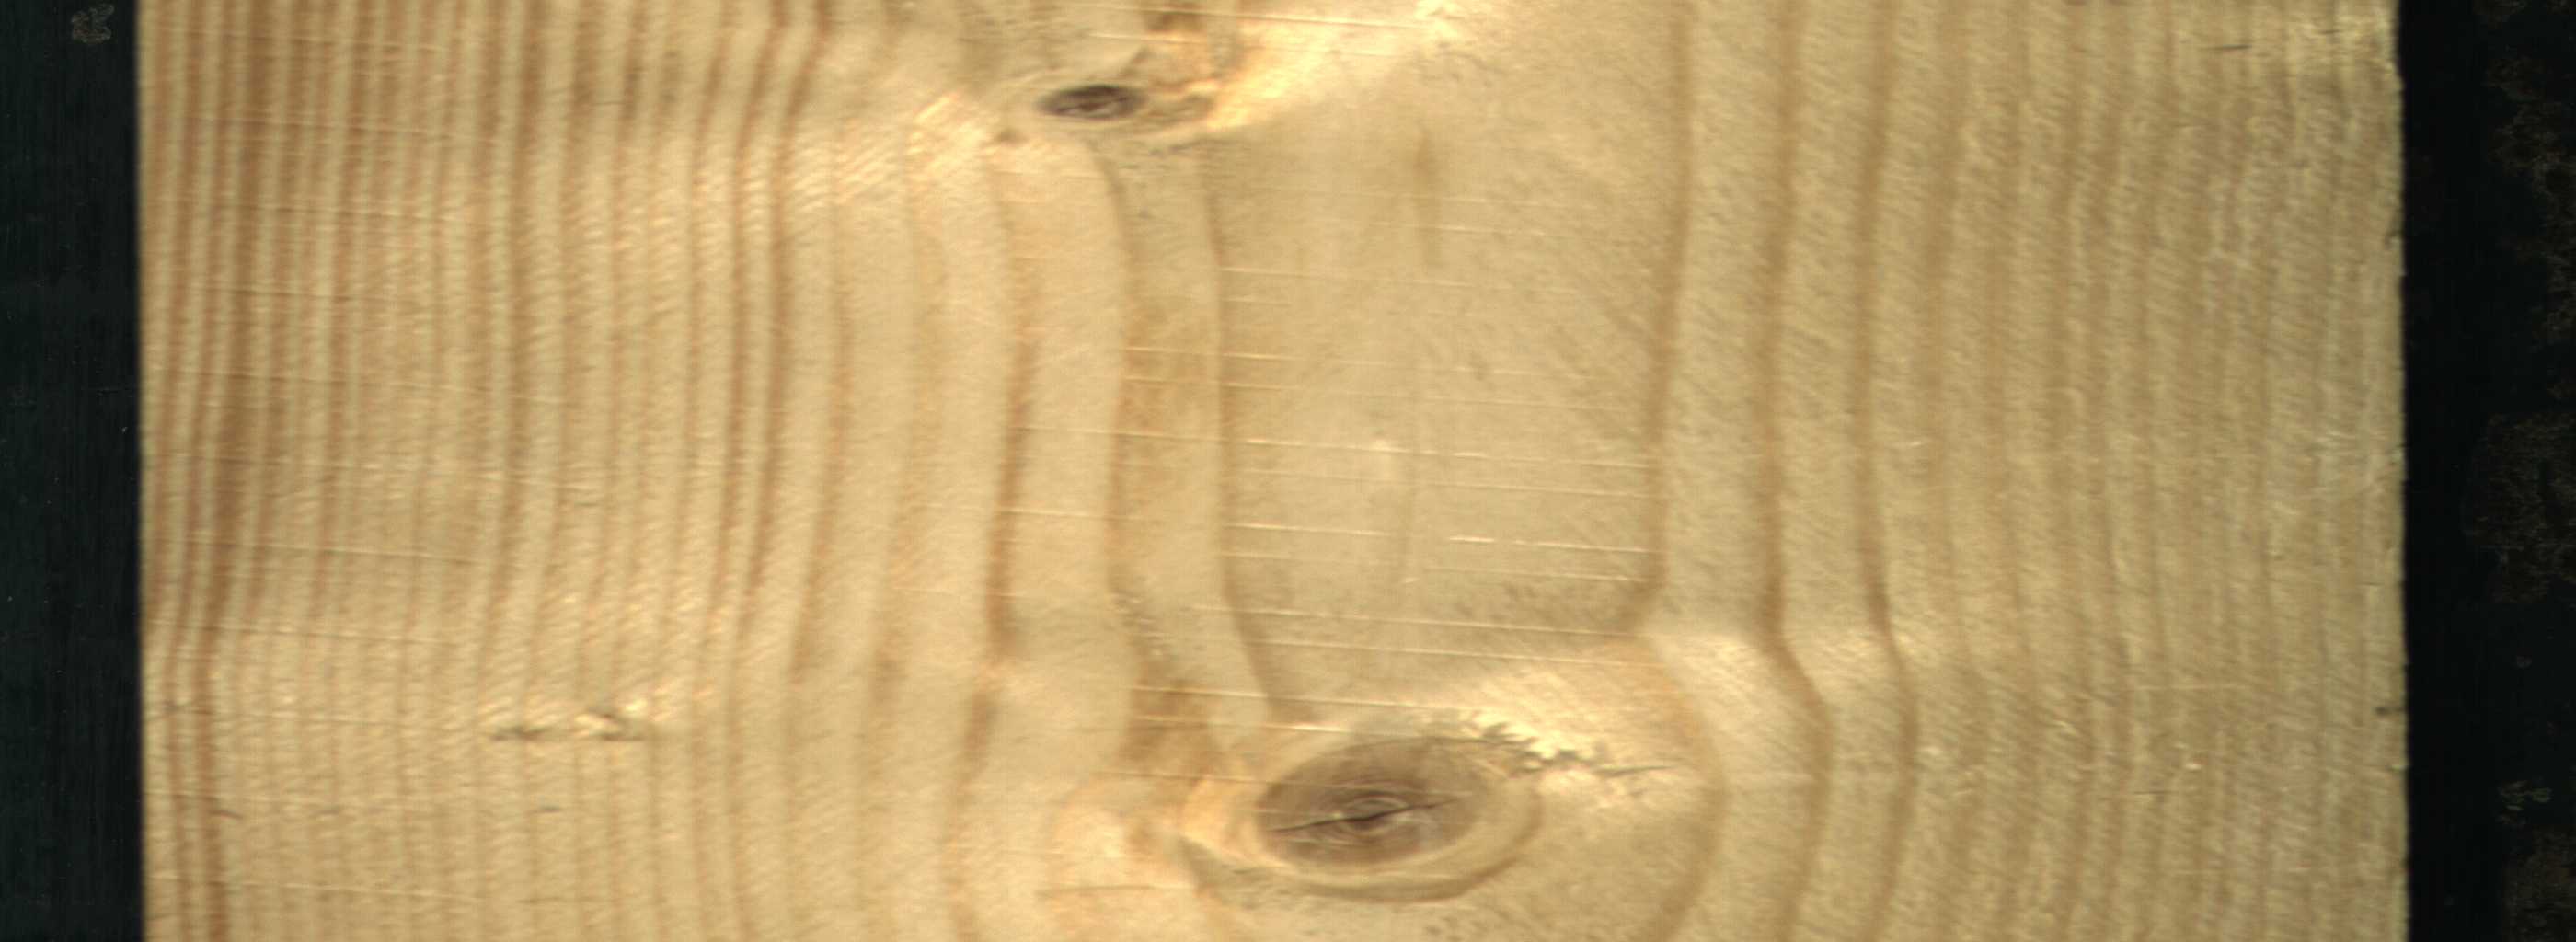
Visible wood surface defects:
knot_with_crack
Live_Knot